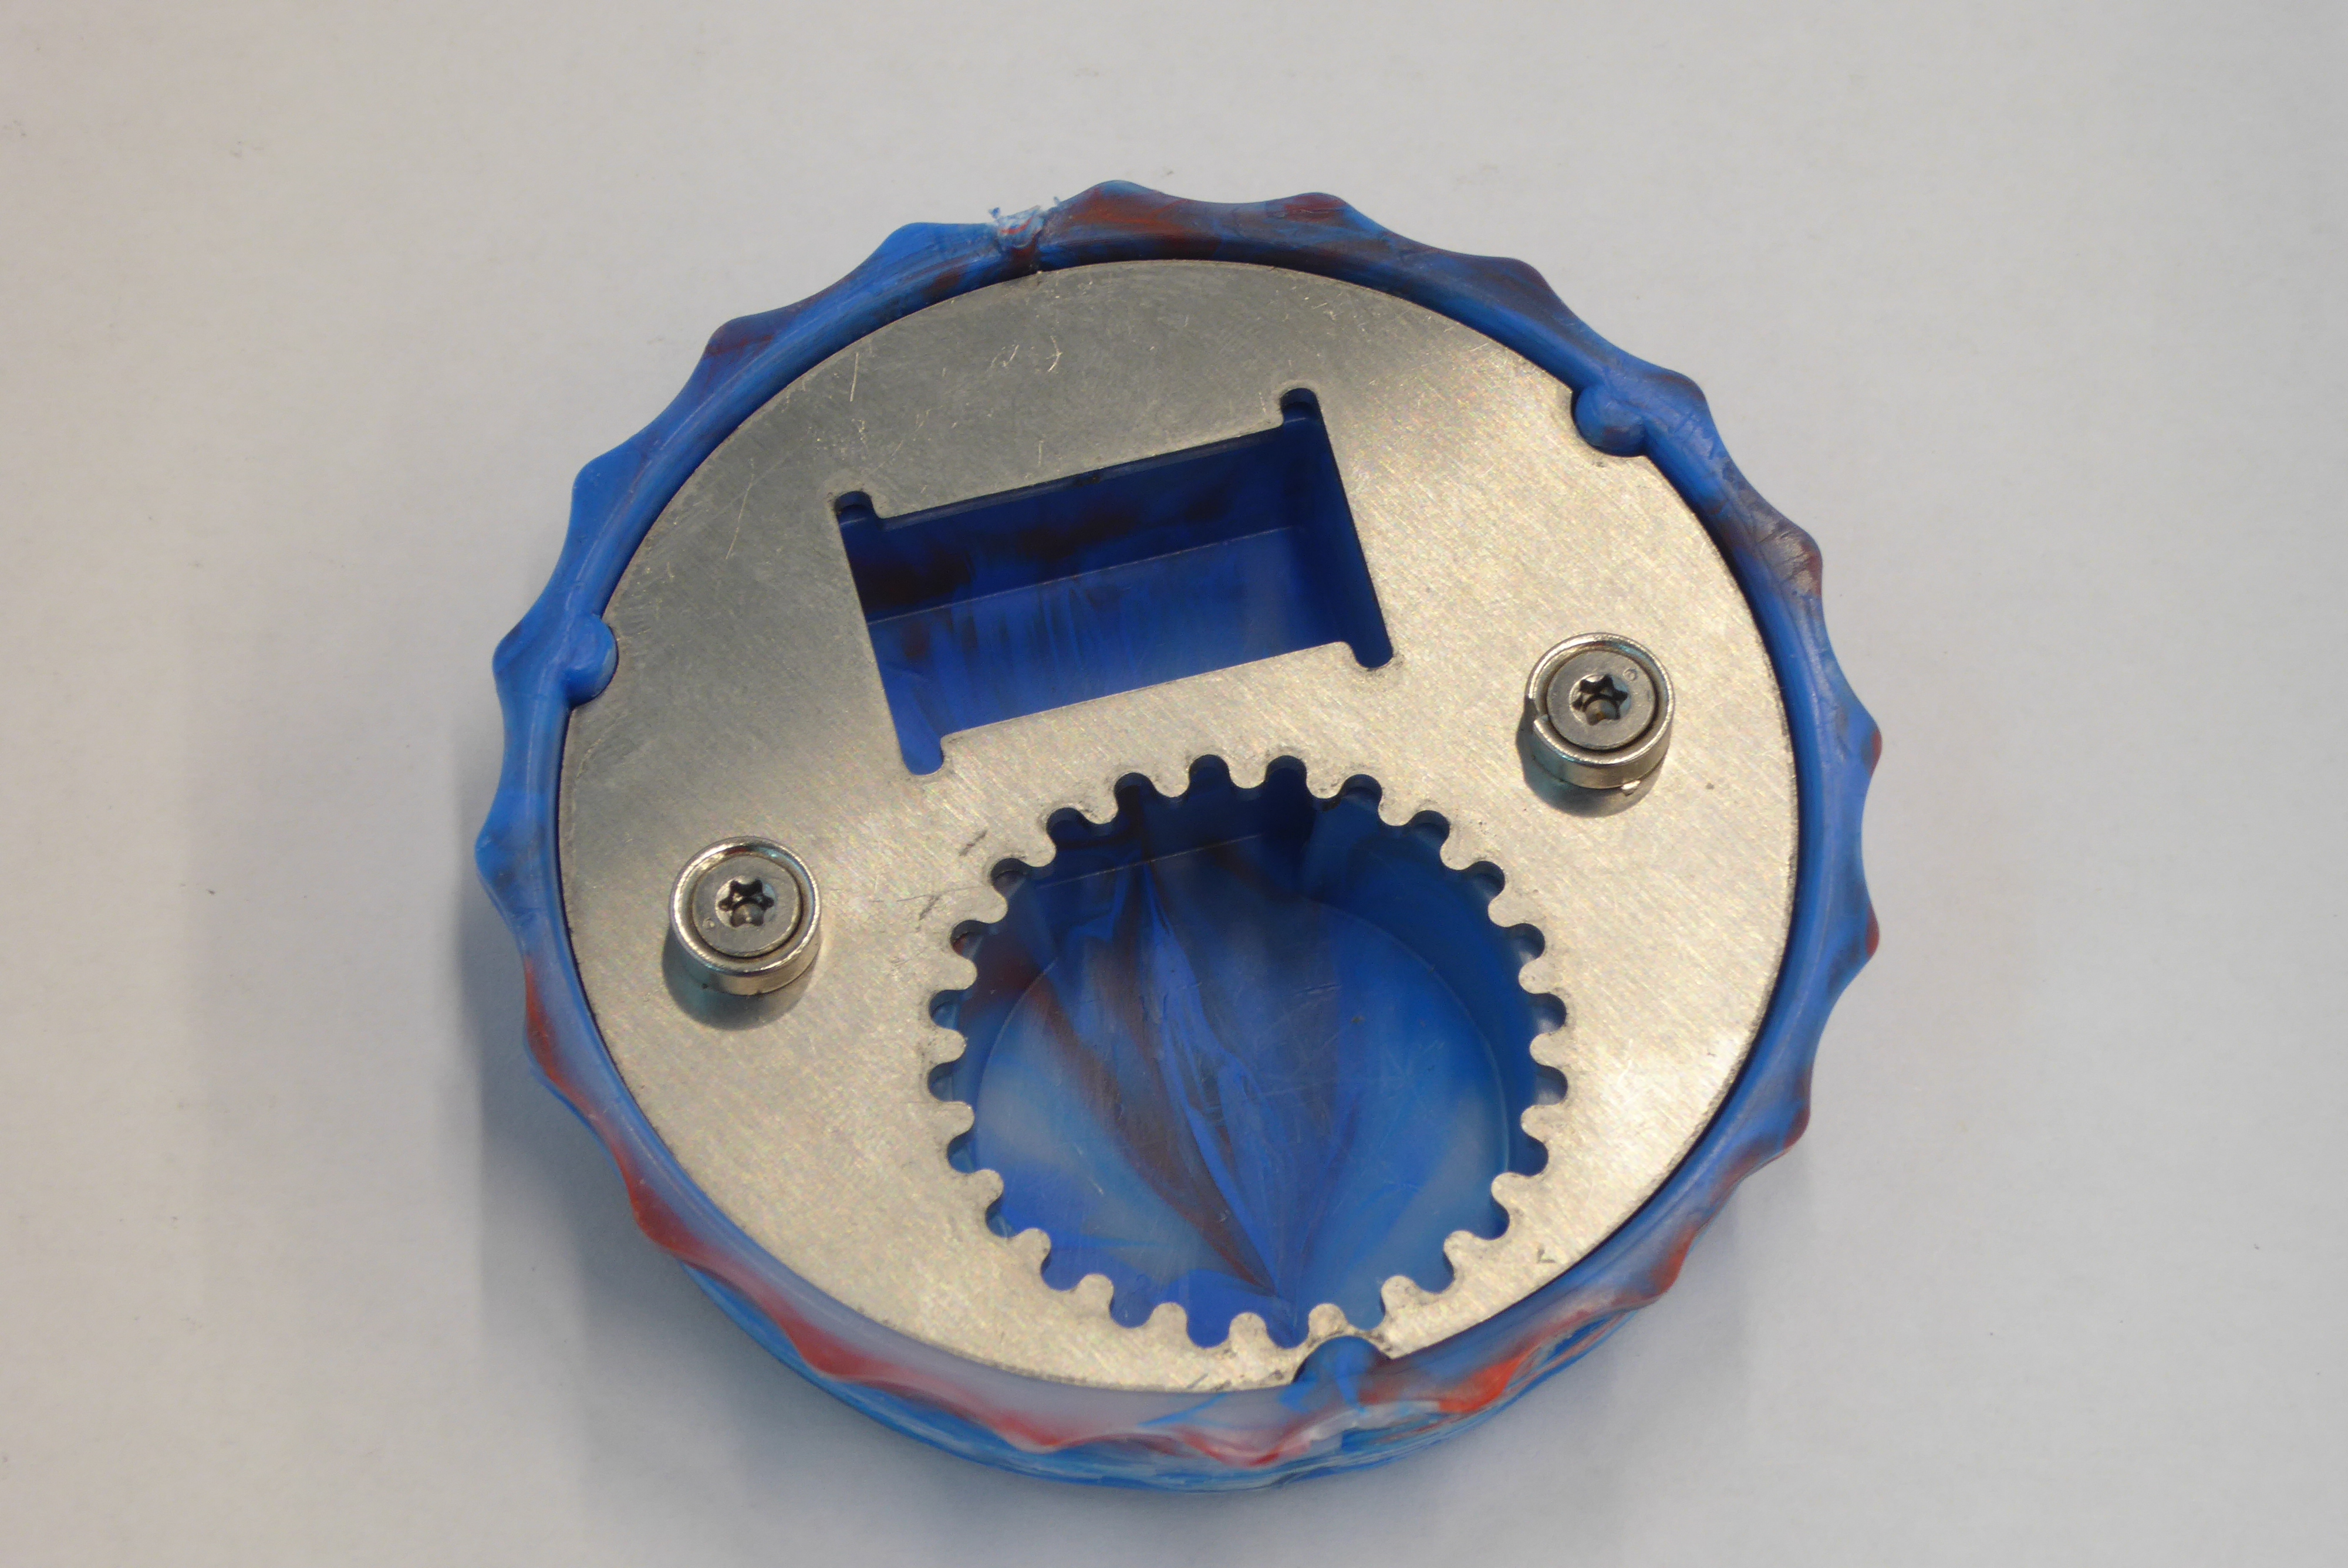
Label: Bottle Opener